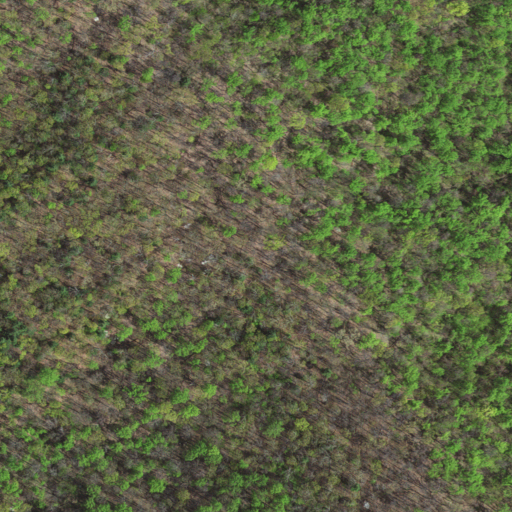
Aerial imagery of ridge(s) in Virginia named Bryant Ridge containing deciduous forest and mixed forest